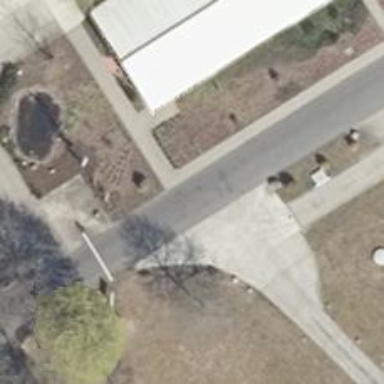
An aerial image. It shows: Asphalt driveway used as service road.